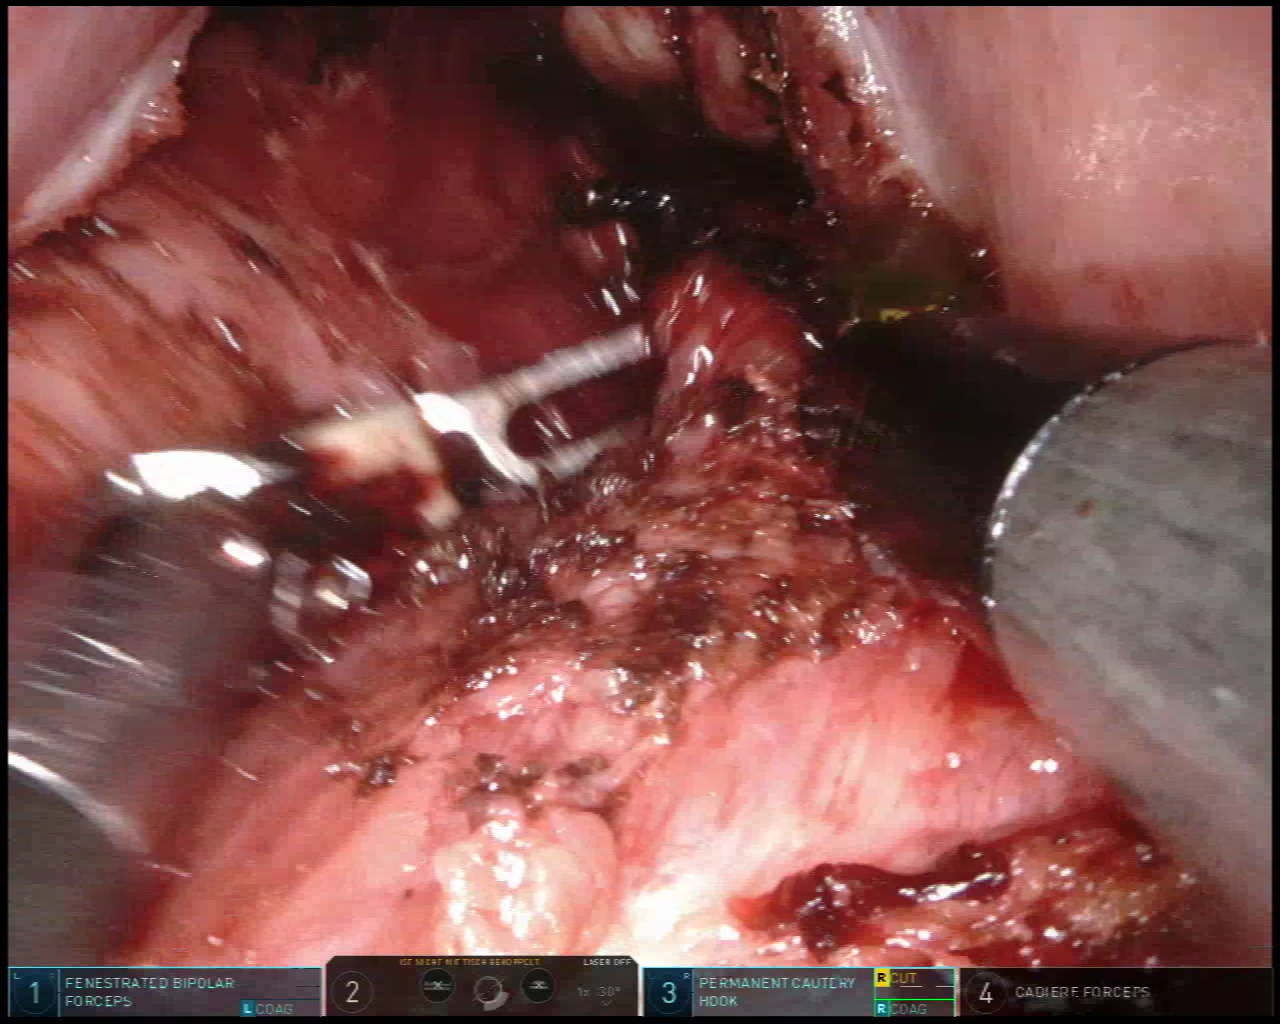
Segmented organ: vesicular_glands
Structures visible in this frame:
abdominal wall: no
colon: no
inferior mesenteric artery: no
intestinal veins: no
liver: no
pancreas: no
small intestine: no
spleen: no
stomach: no
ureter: no
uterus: no
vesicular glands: yes